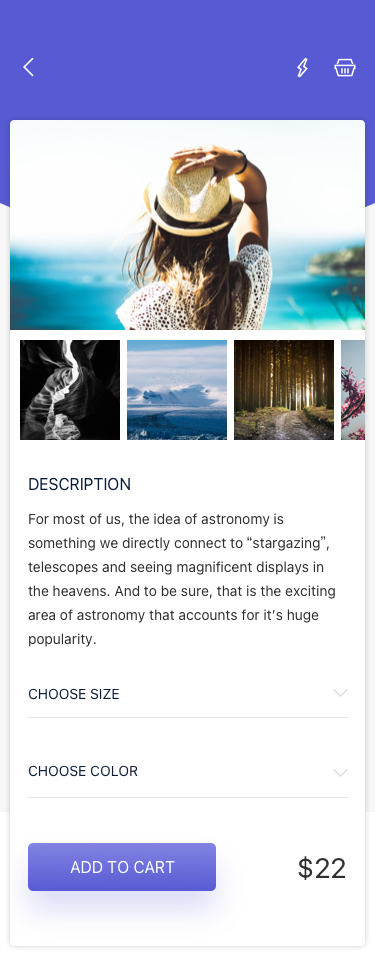
Text in this UI design:
$22
Add to cart
CHOOSE Color
CHOOSE SIZE
Description
For most of us, the idea of astronomy is something we directly connect to “stargazing”, telescopes and seeing magnificent displays in the heavens. And to be sure, that is the exciting area of astronomy that accounts for it’s huge popularity.